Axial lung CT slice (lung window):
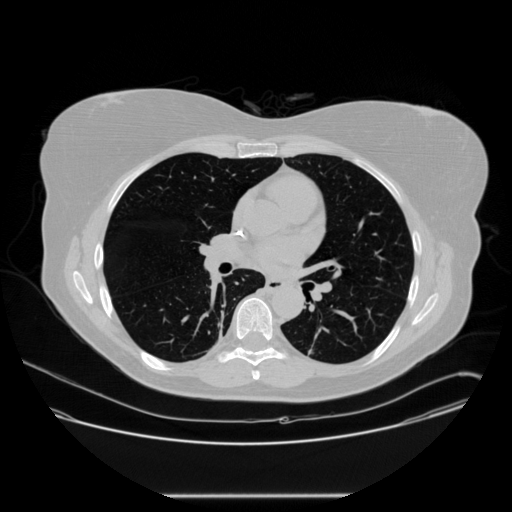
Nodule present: no